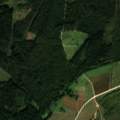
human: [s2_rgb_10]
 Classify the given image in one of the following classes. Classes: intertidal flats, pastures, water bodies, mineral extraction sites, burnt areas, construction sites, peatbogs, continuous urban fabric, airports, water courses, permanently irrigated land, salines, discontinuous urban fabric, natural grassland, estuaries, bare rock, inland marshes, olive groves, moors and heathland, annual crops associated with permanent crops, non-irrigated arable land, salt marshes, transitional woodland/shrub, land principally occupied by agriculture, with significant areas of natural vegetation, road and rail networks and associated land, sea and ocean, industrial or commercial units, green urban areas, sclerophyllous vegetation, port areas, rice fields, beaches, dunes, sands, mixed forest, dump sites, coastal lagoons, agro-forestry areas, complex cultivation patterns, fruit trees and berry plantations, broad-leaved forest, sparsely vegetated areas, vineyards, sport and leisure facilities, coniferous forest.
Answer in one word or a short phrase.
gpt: mineral extraction sites, non-irrigated arable land, mixed forest, transitional woodland/shrub